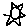
Label: sun